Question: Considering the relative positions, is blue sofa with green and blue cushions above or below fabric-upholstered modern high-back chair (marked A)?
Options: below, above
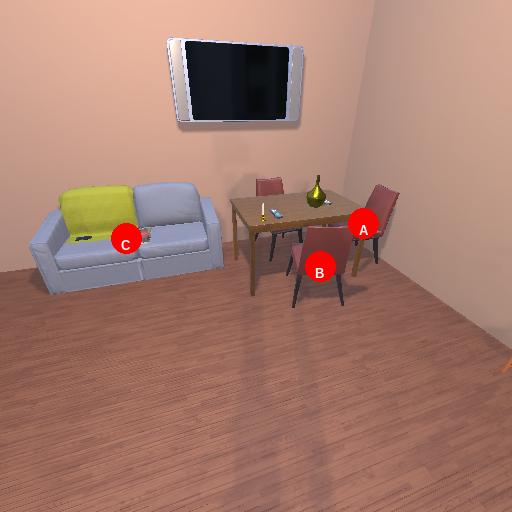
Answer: below